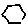
Label: hexagon